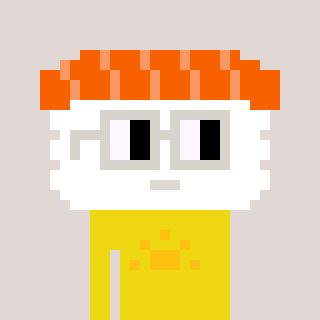
a pixel art character with square light gray glasses, a nigiri-shaped head and a yellow-colored body on a warm background